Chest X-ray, PA view. Patient: 60 years old, sex M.
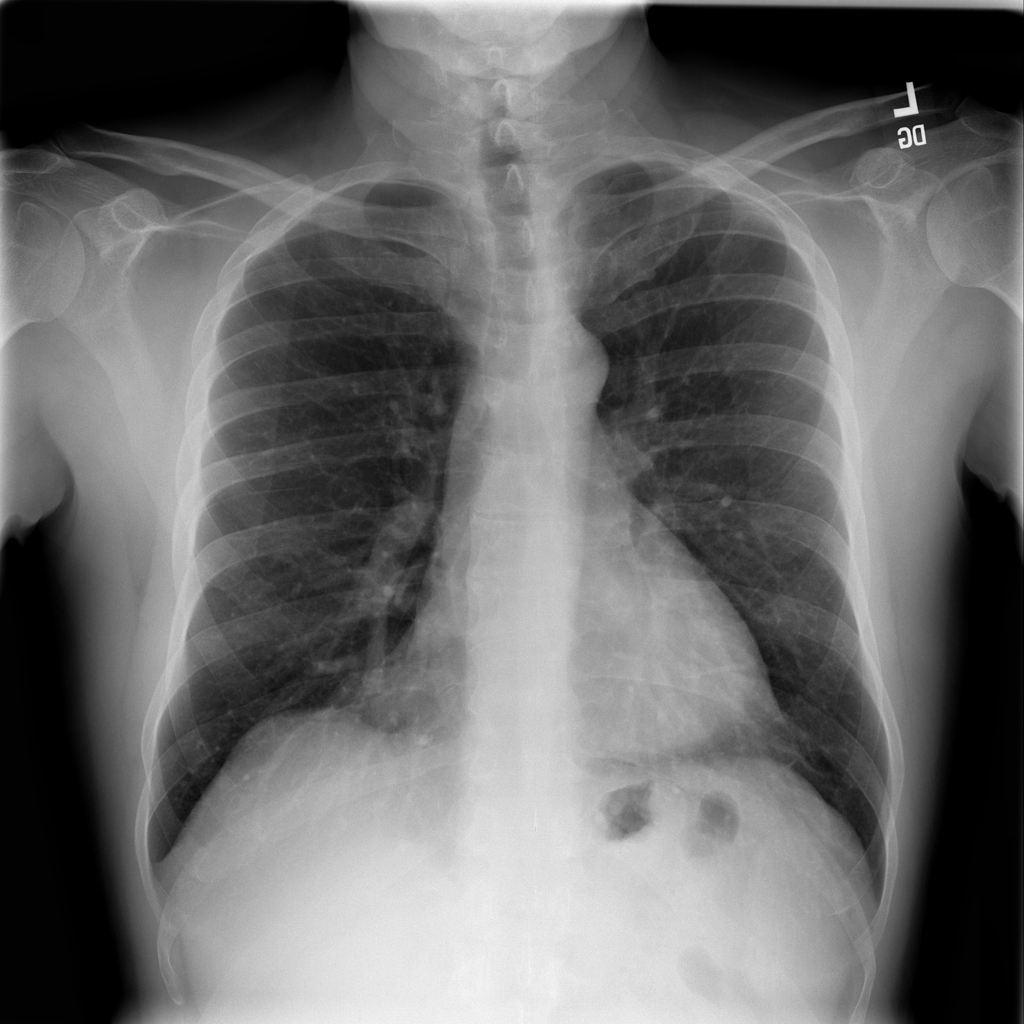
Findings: No Finding